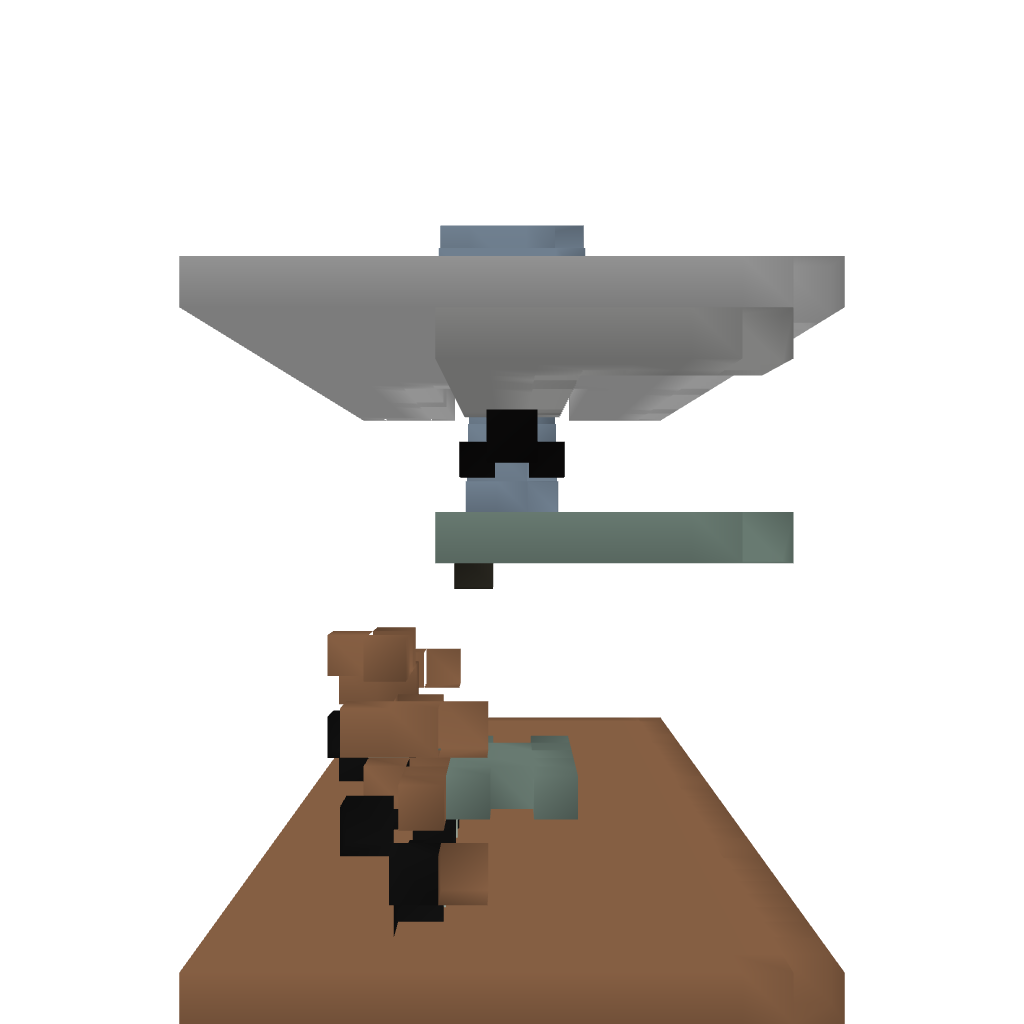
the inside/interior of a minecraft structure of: Ruins Trap